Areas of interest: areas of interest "Toll Station"
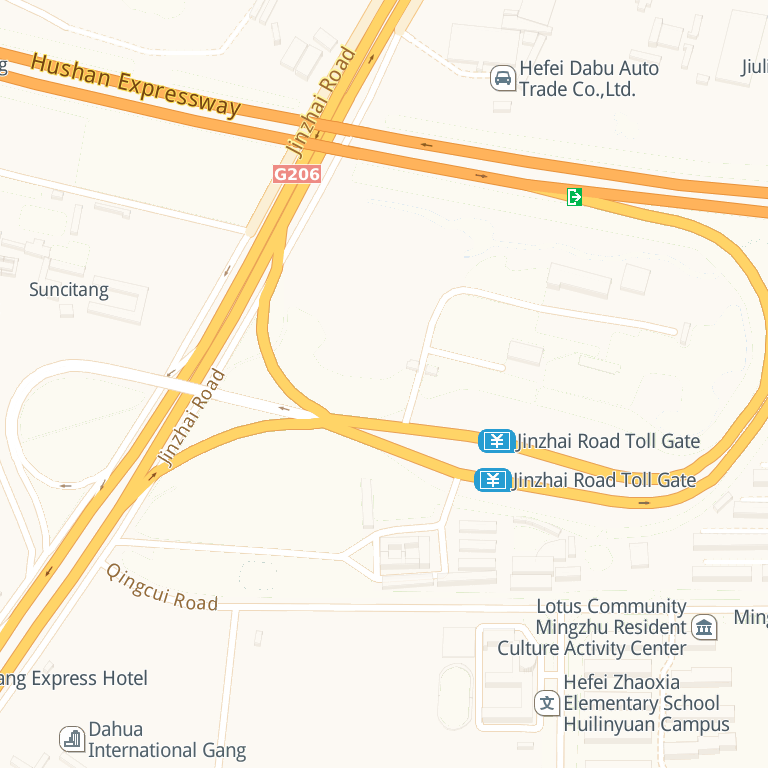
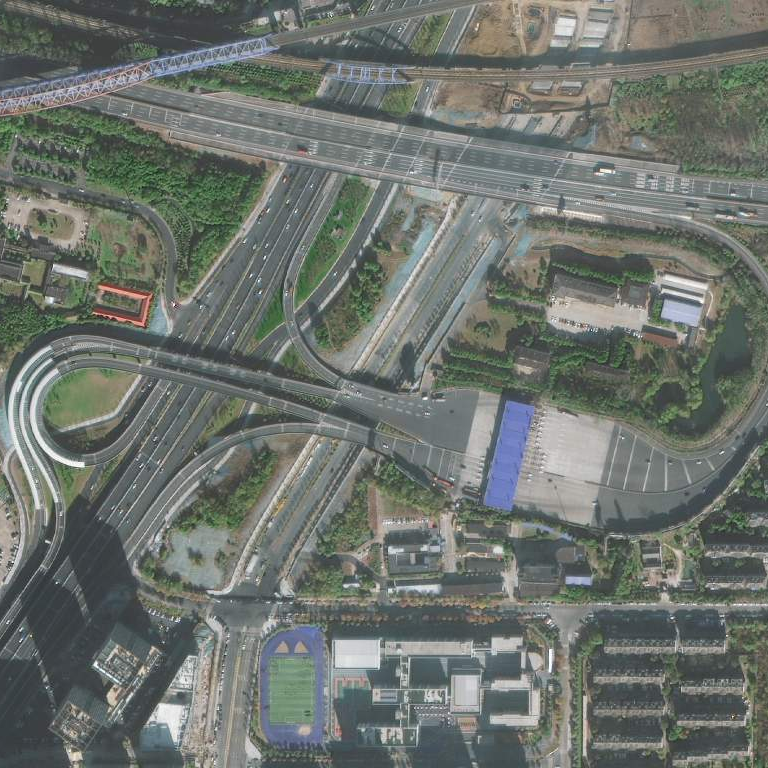